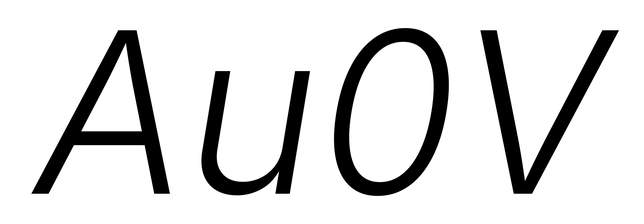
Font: Inter-Italic_Light_Italic